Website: lowes
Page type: customer-info-address
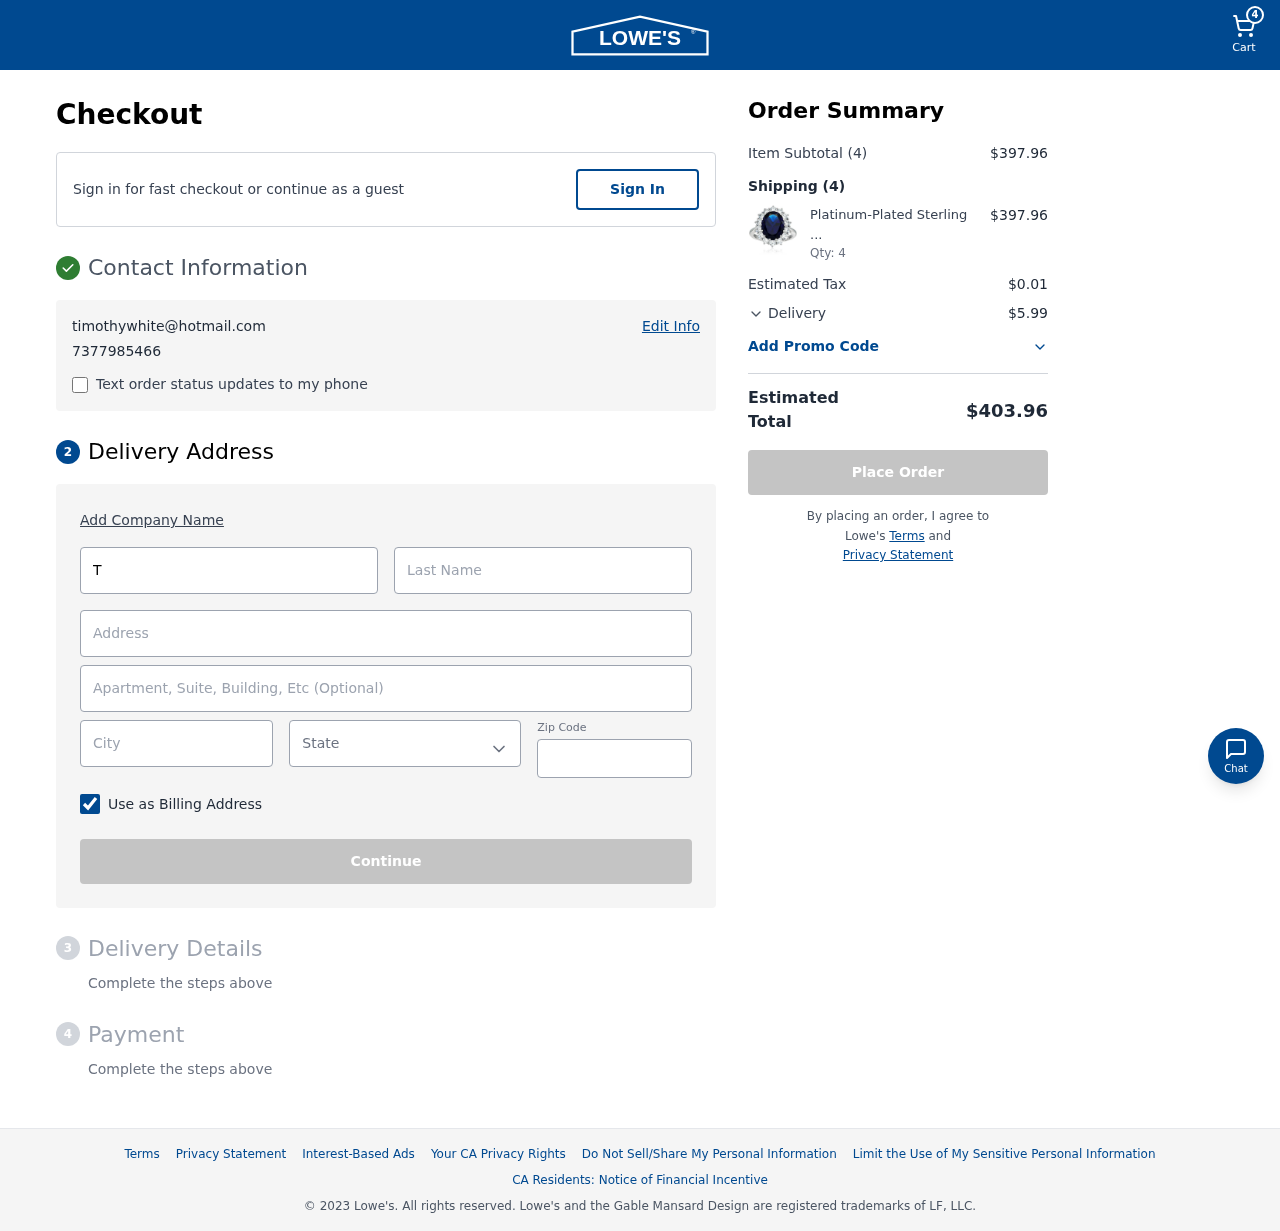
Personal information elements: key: PII_CITY
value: Thomastown
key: PII_EMAIL
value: timothywhite@hotmail.com
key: PII_FIRSTNAME
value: Timothy
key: PII_LASTNAME
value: White
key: PII_PHONE
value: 7377985466
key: PII_POSTCODE
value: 00647
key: PII_STATE
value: Oklahoma
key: PII_STREET
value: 958 Joseph Ways
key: PII_STREET2
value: Apt. 557
Product elements: key: PRODUCT1_NAME
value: Platinum-Plated Sterling Silver Celebrity "Kate" Ring made with Swarovski Zirconia Accents, Size 7
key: PRODUCT1_QUANTITY
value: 4
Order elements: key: ORDER_NUM_ITEMS
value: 4
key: ORDER_SUBTOTAL
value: $397.96
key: ORDER_NUM_ITEMS2
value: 4
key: ORDER_SUBTOTAL2
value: $397.96
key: ORDER_TAX
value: $0.01
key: ORDER_SHIPPING_COST
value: $5.99
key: ORDER_TOTAL
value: $403.96